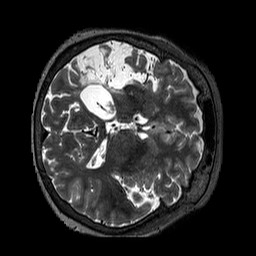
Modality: T2w
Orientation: axial
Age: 62
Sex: female
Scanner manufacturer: siemens
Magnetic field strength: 3 T
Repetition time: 3.2 s
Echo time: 0.567 s